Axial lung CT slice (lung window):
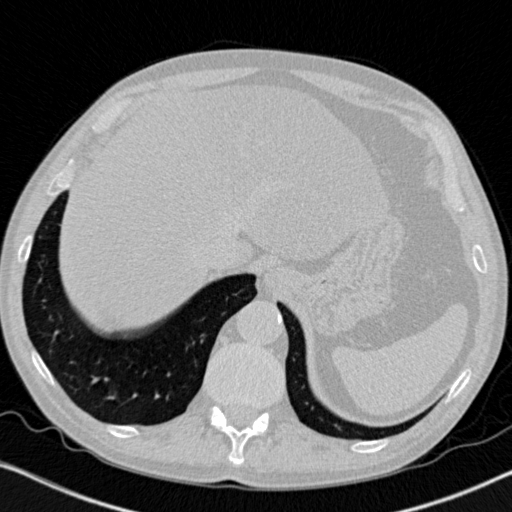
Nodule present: no